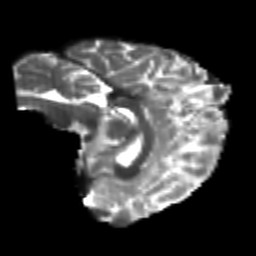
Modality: T2w
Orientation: sagittal
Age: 22
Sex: female
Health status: healthy
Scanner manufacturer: philips
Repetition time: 7.384 s
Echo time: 0.08599 s